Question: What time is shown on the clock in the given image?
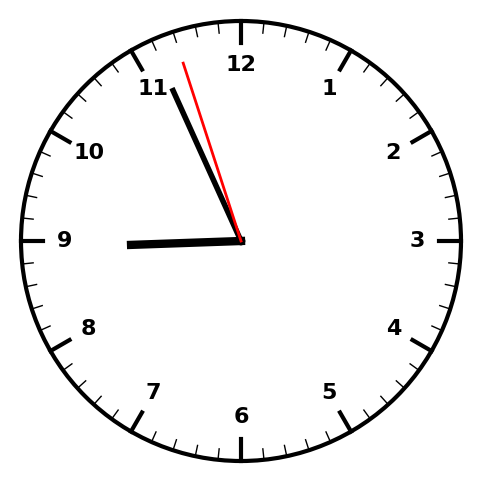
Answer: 08:55:57